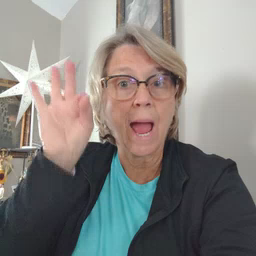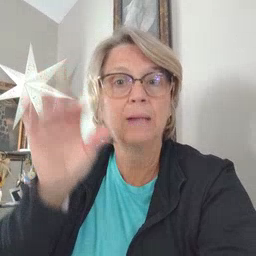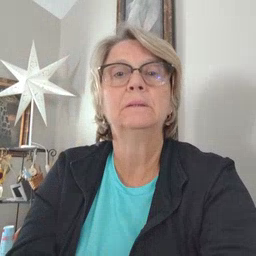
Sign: find